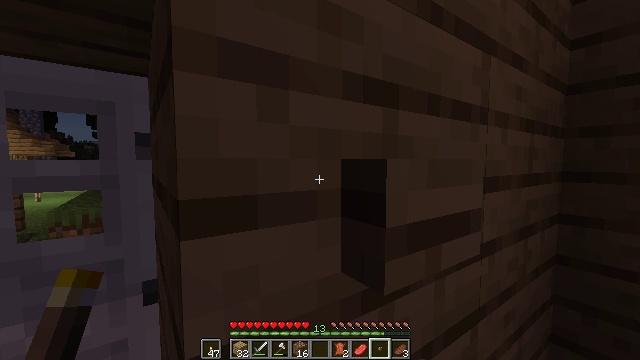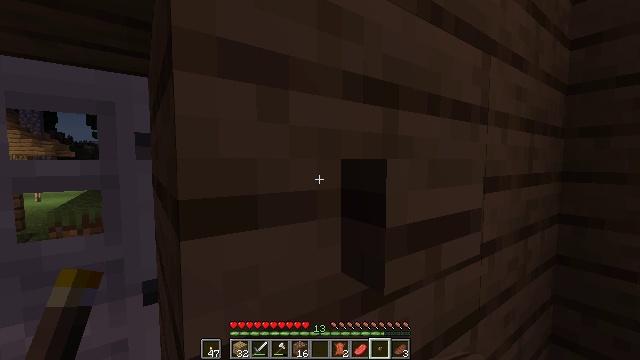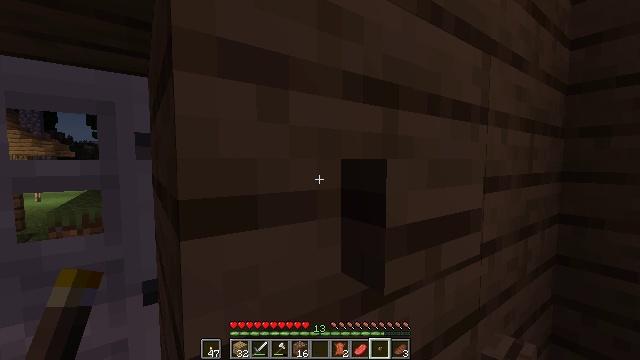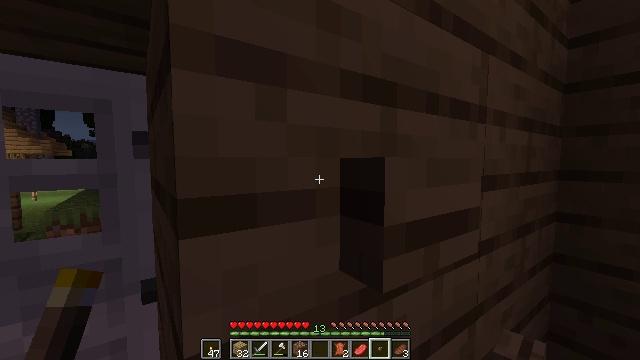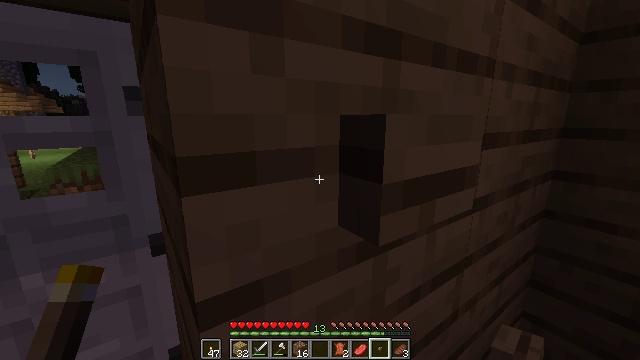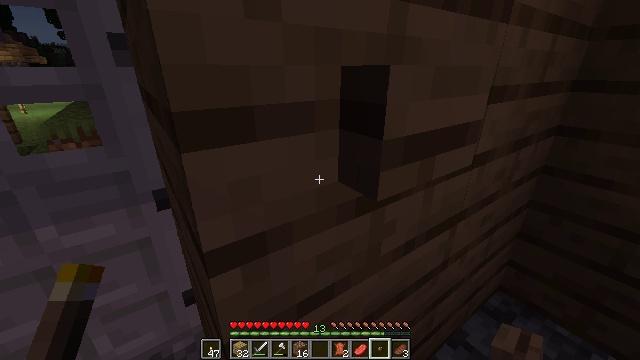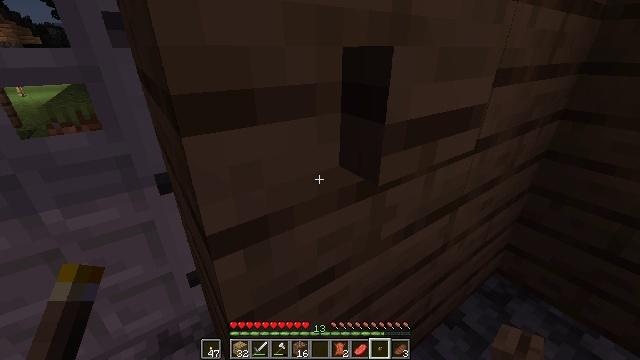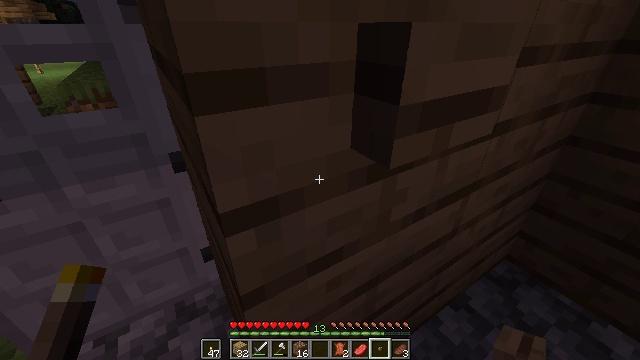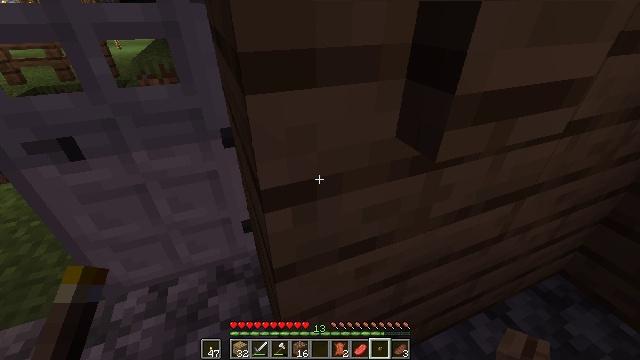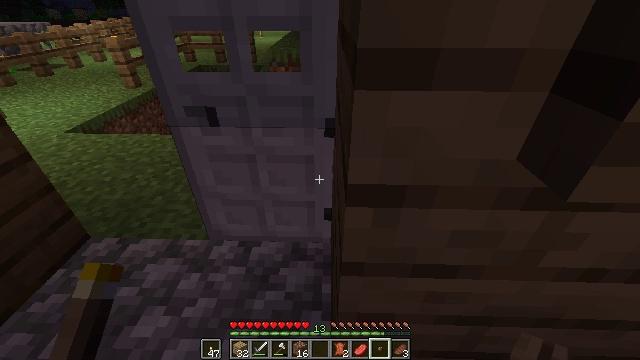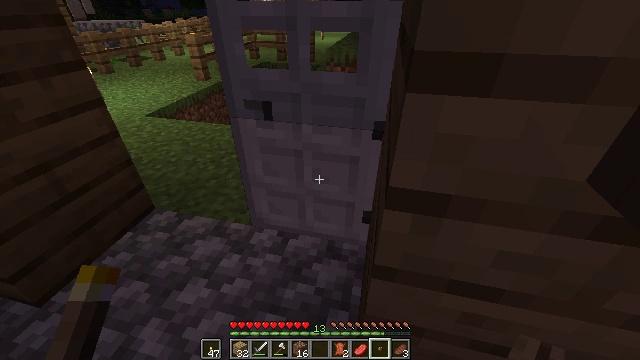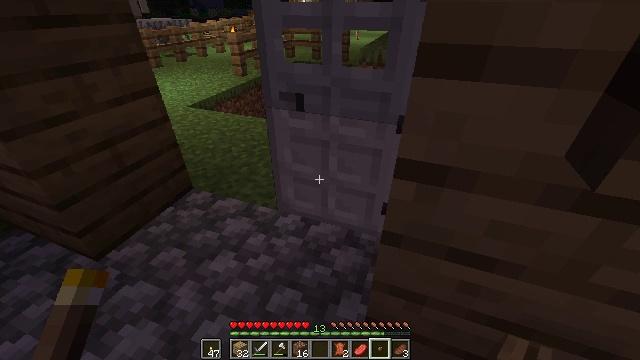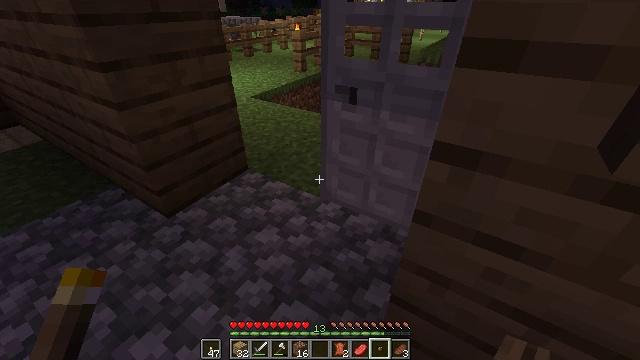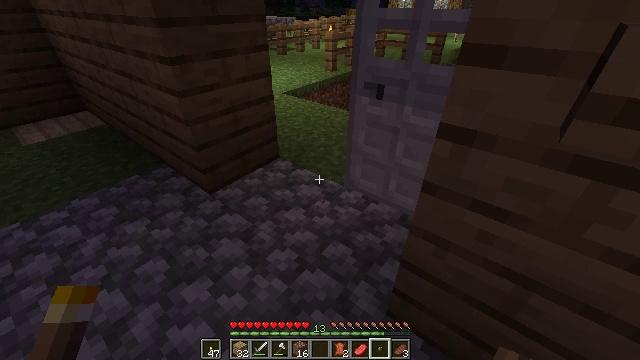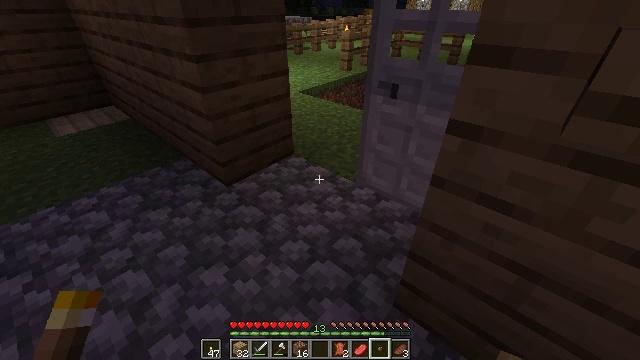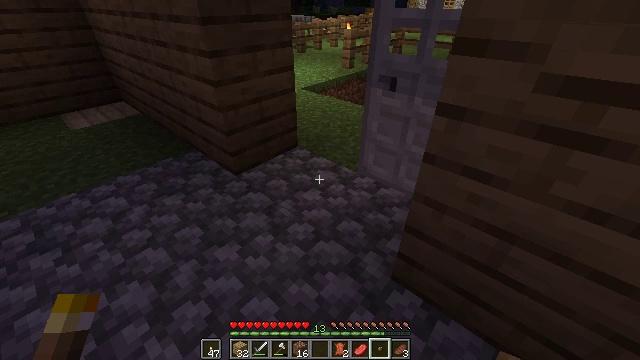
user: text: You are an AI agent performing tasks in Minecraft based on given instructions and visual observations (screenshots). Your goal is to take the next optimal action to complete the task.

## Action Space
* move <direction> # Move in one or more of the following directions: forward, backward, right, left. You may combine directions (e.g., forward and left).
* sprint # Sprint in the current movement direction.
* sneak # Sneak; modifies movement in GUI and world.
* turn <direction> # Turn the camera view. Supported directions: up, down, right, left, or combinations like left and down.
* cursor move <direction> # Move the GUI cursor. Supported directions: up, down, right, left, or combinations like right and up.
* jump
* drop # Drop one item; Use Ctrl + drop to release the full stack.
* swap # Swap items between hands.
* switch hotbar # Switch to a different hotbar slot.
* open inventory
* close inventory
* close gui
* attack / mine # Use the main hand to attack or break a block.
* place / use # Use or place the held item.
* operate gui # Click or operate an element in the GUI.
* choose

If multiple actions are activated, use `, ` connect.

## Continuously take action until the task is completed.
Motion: motion action
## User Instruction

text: Remove an oak button from the inventory.
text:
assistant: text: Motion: no_op
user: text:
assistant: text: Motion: no_op
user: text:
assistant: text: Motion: no_op
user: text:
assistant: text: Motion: turn down
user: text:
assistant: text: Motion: turn down
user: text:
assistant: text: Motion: turn down
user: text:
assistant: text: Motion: turn left and down
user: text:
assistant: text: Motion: turn left and down
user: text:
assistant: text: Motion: turn left
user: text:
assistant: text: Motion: move back, turn left
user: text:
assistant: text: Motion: move back, turn left
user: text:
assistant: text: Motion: move back, turn left
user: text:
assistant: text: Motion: move back, turn left
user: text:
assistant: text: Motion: move back, turn left
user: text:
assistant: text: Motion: no_op
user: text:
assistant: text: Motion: no_op
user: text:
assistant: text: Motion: no_op
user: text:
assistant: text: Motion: no_op
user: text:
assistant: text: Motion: no_op
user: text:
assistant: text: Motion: no_op
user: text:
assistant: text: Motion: no_op
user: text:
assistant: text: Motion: move back
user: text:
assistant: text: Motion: move back
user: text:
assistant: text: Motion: move back
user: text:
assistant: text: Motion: move back
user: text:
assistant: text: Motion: no_op
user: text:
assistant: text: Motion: no_op
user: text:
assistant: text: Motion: turn right
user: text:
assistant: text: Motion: turn right and up
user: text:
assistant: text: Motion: turn right